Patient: sex M, age 65
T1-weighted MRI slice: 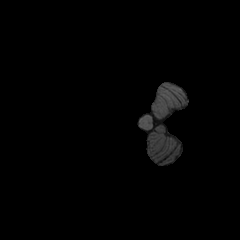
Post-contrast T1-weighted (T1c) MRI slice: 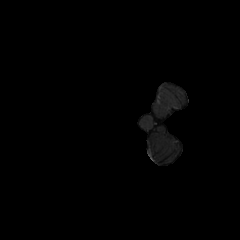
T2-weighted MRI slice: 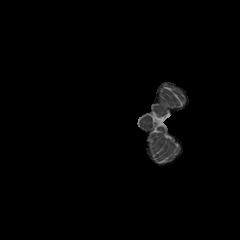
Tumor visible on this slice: no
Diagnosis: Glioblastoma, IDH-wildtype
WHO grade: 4